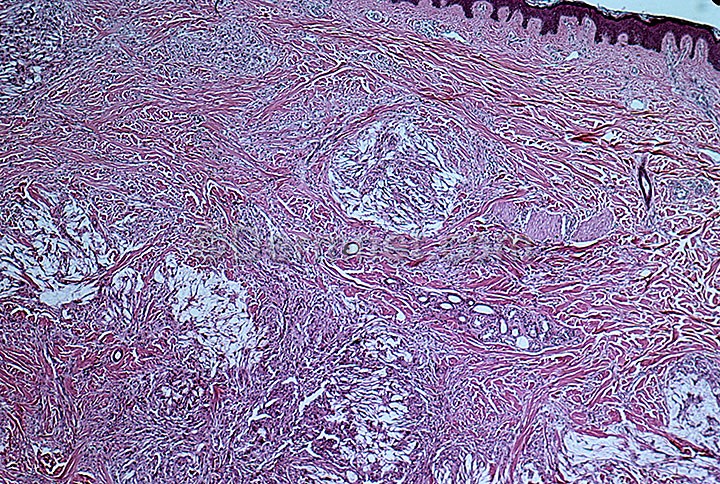
Disease: Systemic Disease